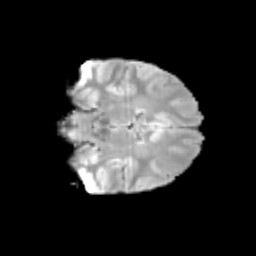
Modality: T2w
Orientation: coronal
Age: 13
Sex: female
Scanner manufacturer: siemens
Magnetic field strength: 3 T
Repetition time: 3.8 s
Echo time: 0.07 s